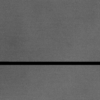
Label: dusty